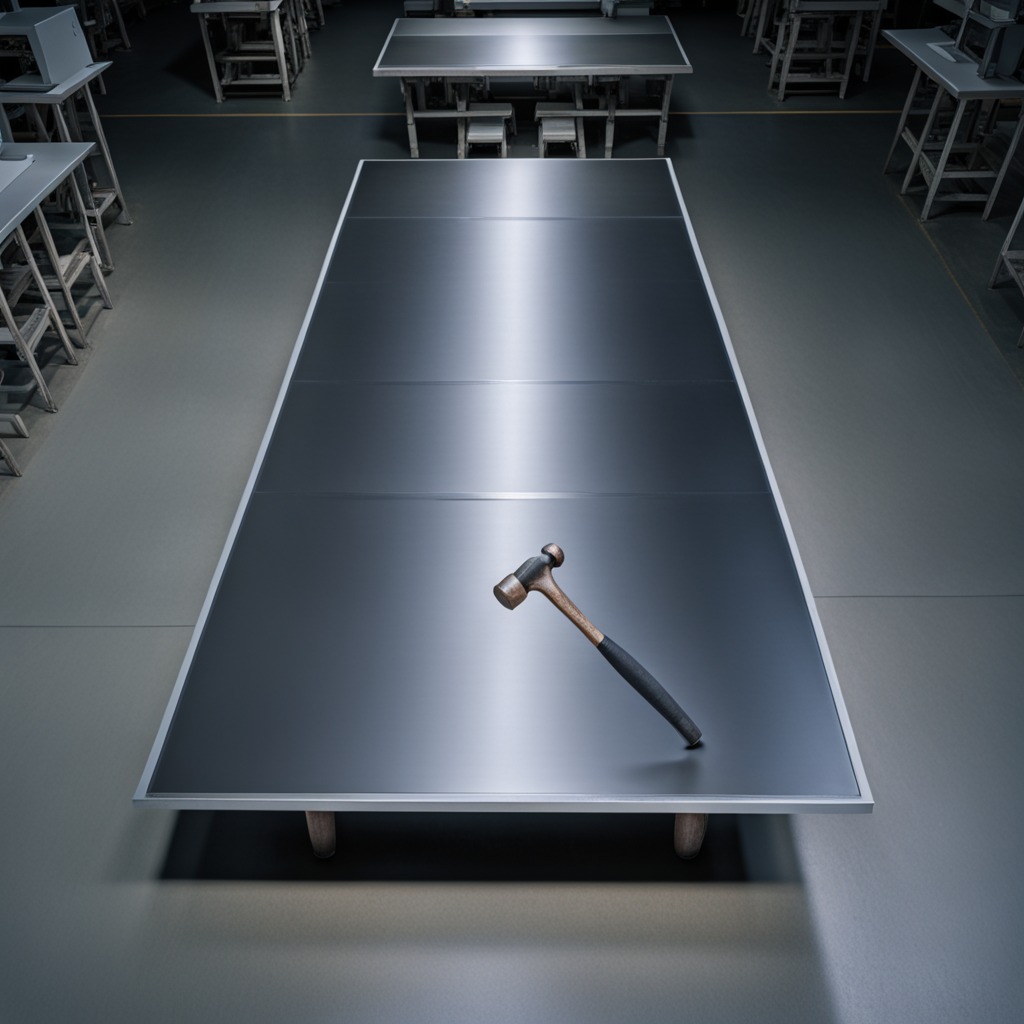
A hammer is lying on the tabletop.